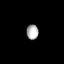
Tissue: lung
Cell type: Epithelial cells
Senescence score: 0.236
Nuclear area (px): 174
Mean DAPI intensity: 174.195